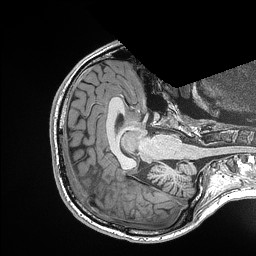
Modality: T1w
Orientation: axial
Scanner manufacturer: siemens
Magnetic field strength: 3 T
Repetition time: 2.3 s
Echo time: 0.00298 s